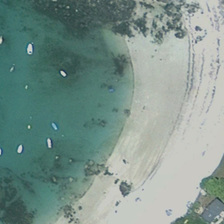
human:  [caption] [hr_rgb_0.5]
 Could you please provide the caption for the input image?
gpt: yellow beach are near green ocean .

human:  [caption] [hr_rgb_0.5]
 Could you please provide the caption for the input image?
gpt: yellow beach are near green ocean .

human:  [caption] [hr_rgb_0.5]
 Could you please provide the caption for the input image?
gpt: yellow beach are near green ocean .

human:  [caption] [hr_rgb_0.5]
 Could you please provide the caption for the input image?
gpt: yellow beach are near green ocean .

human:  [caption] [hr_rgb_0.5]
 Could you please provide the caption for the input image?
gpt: yellow beach are near green ocean .